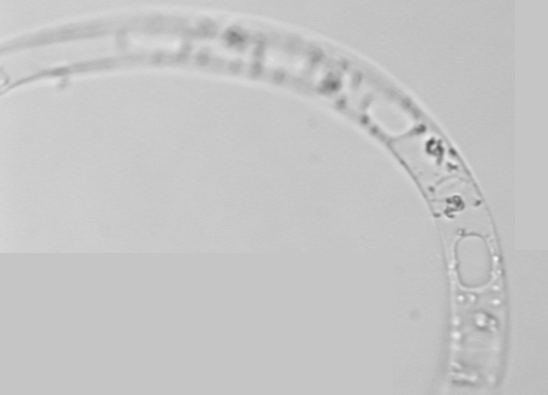
Label: Eucampia